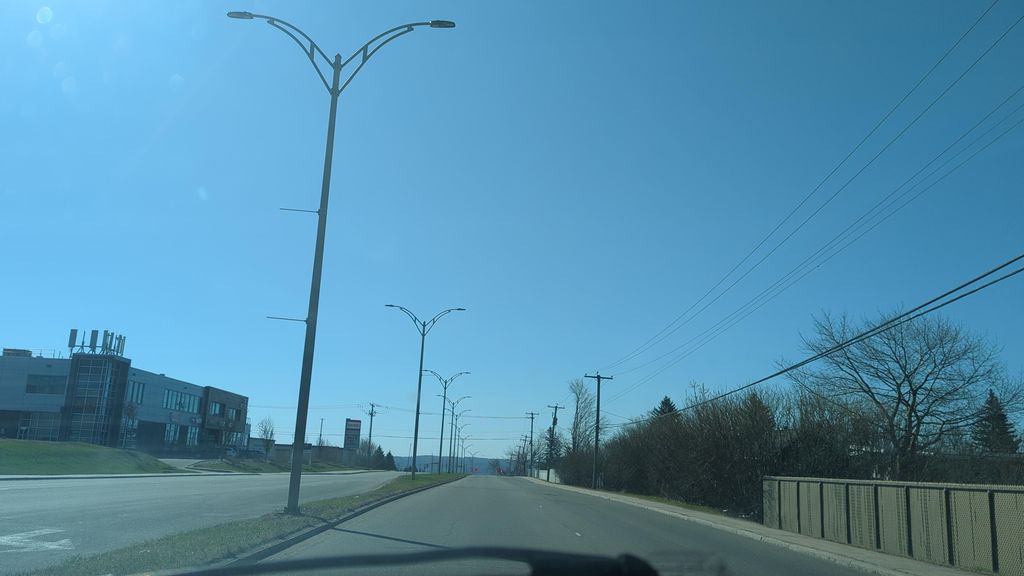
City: quebec_city